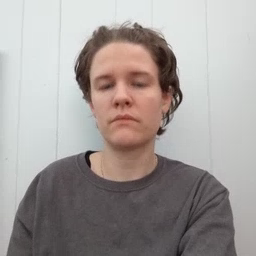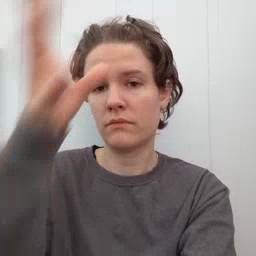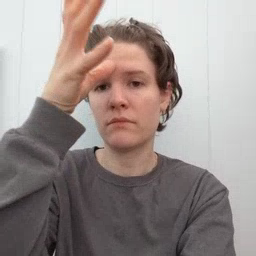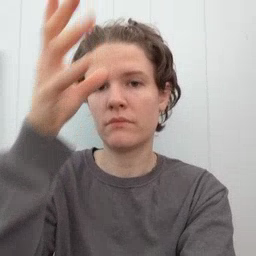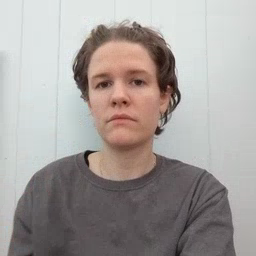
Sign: dad